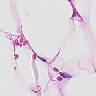
Metastatic tissue present: no